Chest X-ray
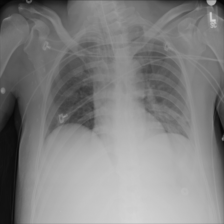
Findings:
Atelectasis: positive
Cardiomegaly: negative
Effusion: negative
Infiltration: positive
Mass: negative
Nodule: negative
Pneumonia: negative
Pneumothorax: negative
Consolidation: negative
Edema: negative
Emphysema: negative
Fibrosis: negative
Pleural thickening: negative
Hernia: negative